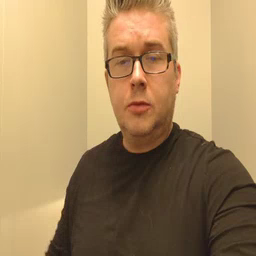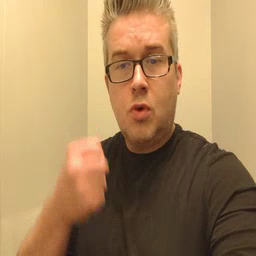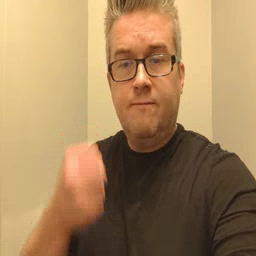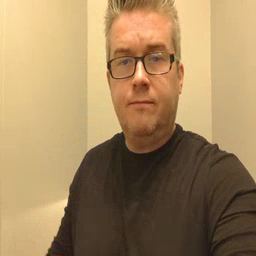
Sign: car